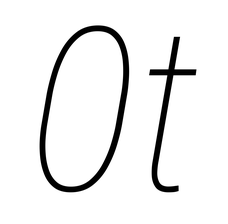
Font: Roboto-Italic_Condensed_Thin_Italic